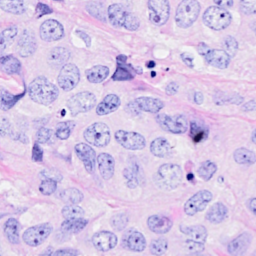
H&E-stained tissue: Breast